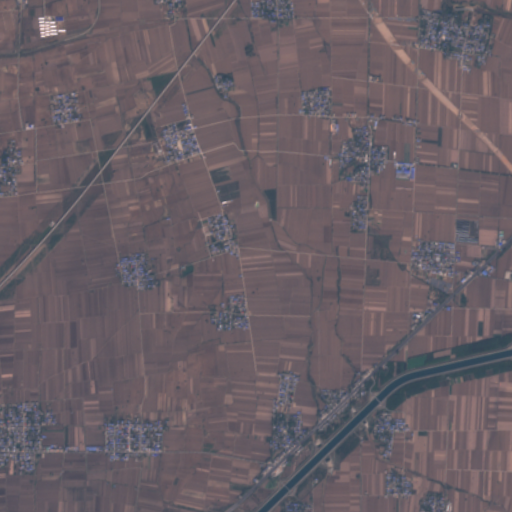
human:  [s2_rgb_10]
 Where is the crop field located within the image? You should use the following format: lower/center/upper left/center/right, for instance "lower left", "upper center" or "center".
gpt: The crop field is located in the upper right of the image.
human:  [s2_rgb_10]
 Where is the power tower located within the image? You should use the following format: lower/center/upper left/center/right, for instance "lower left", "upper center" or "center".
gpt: The power tower is located in the left of the image.
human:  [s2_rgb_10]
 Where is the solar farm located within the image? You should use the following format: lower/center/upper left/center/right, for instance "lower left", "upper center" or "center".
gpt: The solar farm is located in the center right of the image.
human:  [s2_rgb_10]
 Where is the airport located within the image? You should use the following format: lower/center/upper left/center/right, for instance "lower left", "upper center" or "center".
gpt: There is no airport in the image.